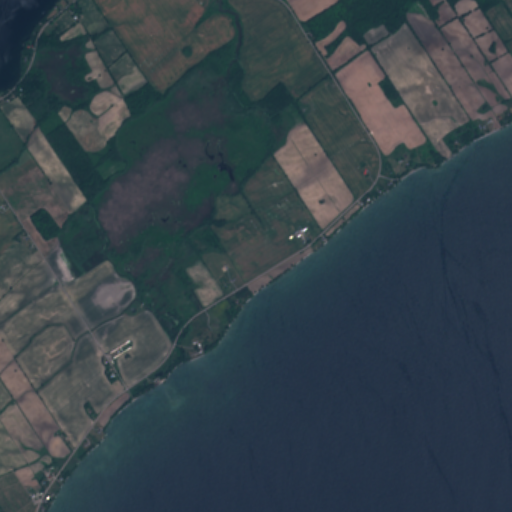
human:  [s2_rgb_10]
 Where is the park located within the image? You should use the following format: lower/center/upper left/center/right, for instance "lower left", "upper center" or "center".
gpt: The park is located in the upper left of the image.
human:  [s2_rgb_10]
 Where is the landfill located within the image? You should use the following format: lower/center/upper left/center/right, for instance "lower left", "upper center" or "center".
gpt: There is no landfill in the image.